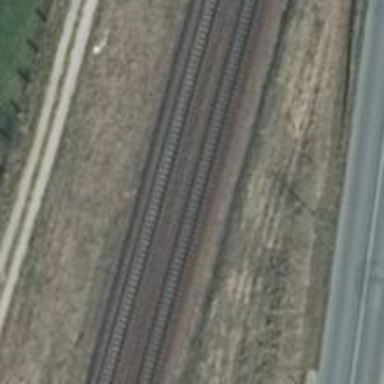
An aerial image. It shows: Railway with electrified contact lines.